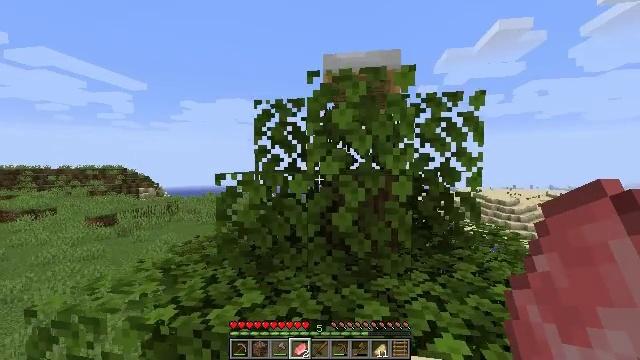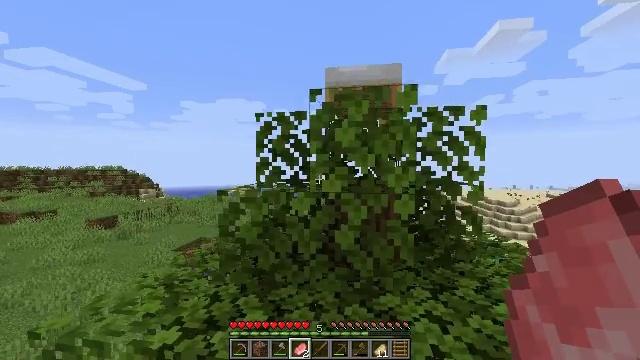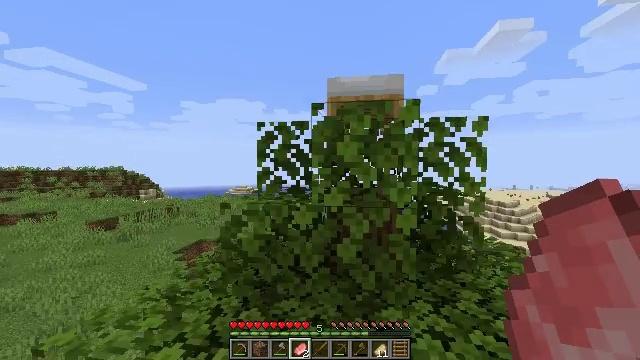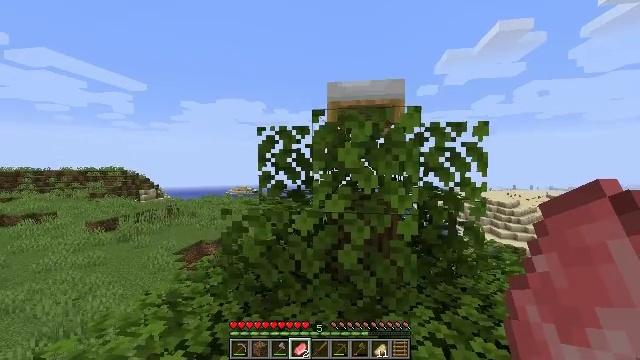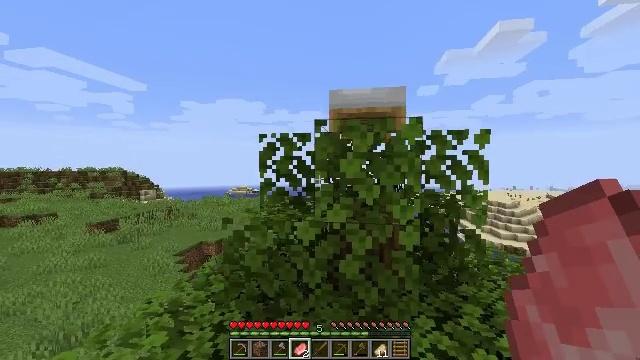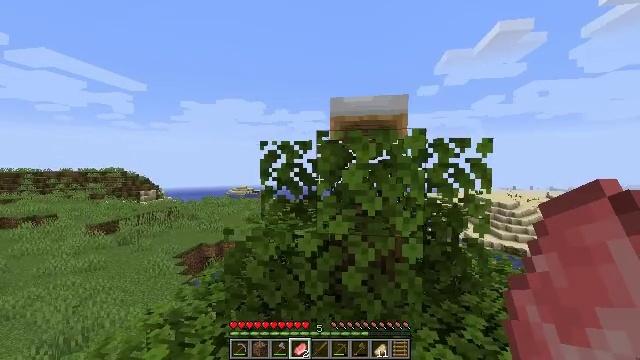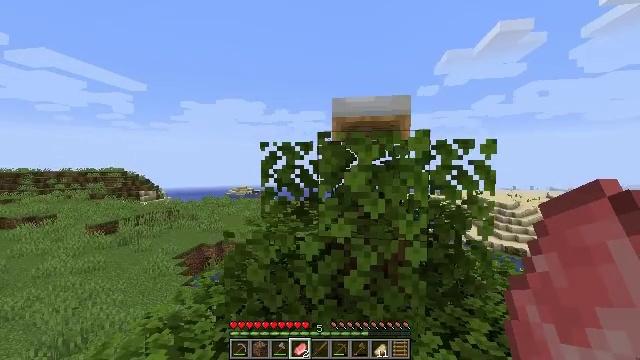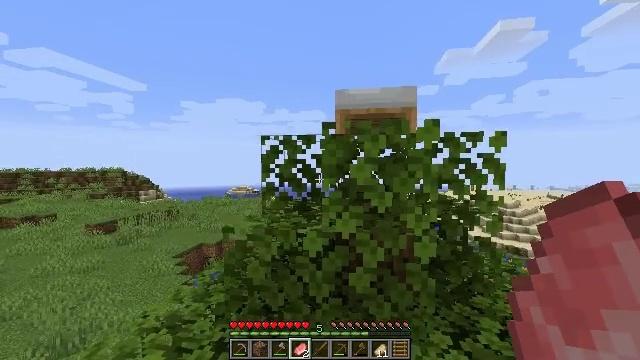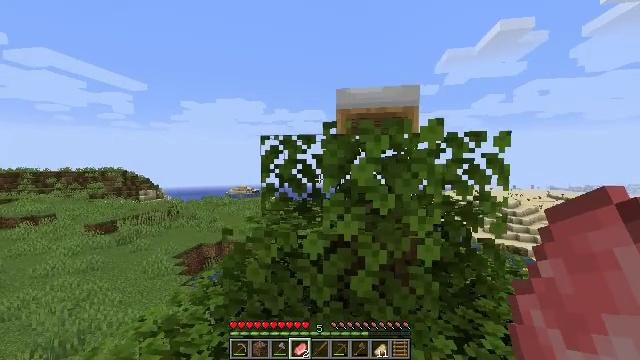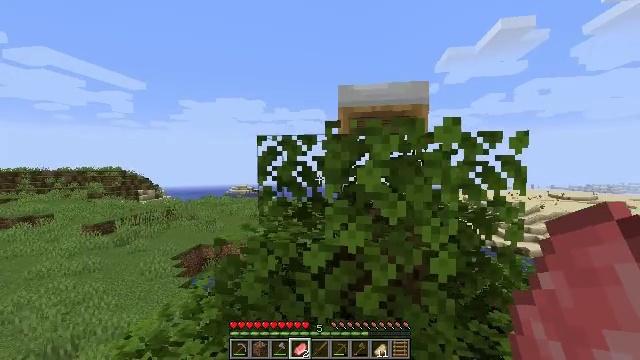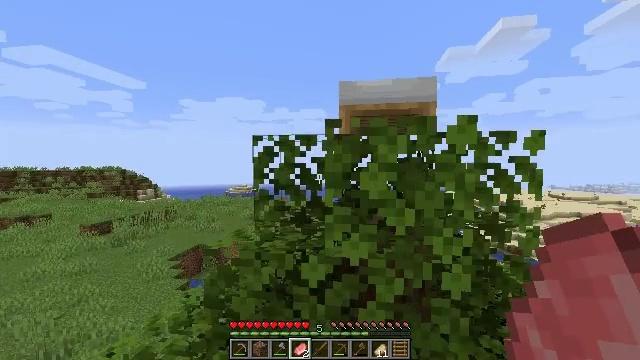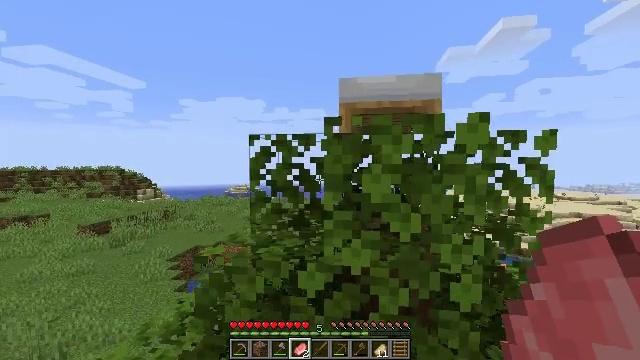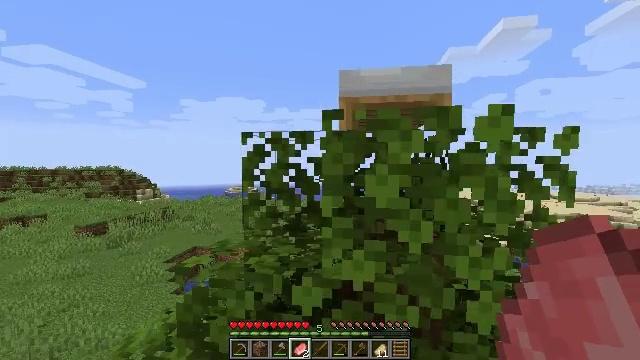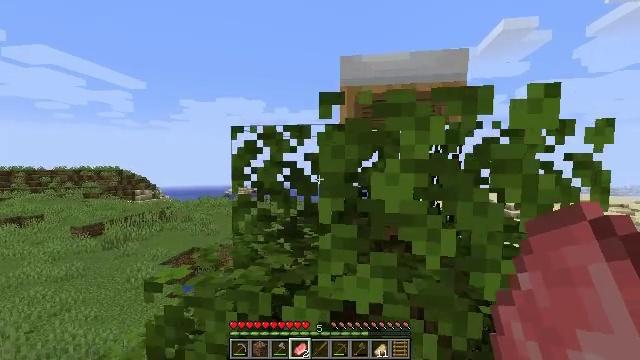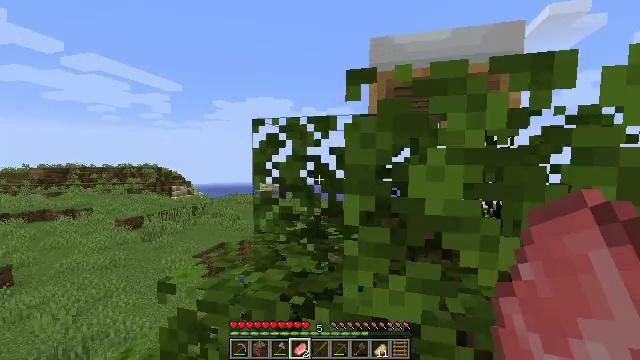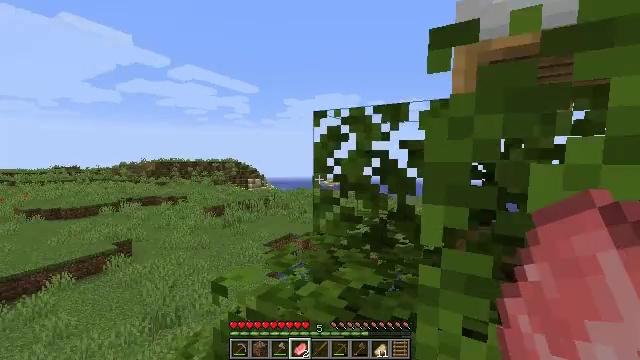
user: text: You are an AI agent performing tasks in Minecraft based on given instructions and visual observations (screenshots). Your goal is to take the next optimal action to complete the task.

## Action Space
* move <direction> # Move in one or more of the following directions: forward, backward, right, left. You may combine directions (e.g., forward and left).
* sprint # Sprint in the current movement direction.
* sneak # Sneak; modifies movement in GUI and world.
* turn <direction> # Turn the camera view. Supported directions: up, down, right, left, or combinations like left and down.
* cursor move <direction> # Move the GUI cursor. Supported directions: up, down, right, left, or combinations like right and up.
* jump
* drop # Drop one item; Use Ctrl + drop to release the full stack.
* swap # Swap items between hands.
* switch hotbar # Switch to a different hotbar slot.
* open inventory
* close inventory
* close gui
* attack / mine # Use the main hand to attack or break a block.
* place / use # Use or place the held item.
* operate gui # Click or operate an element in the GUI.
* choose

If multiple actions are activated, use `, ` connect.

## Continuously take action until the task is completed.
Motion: motion action
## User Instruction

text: Use a crafting table to create orange dye.
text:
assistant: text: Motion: move forward
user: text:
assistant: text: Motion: move forward
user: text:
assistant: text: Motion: move forward
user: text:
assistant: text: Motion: move forward
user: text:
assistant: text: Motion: move forward
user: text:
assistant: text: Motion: move forward
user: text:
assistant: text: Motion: move forward
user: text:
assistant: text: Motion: move forward
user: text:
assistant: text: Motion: move forward
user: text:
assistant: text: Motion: move forward
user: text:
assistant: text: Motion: move forward
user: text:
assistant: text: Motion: move forward
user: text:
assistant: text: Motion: move forward
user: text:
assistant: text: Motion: move forward, turn left
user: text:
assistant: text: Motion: move forward, turn left
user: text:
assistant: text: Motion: move forward, turn left, open inventory
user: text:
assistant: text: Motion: open inventory
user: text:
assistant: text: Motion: open inventory
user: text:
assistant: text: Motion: open inventory
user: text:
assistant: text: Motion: no_op
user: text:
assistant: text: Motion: no_op
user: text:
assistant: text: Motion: cursor move left
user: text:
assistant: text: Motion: cursor move left
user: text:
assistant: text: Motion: cursor move left
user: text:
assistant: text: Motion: cursor move left
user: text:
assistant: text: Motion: cursor move left
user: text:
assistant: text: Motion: cursor move left
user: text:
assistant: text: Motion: no_op
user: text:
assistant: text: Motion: no_op
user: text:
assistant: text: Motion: no_op